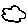
Label: cloud